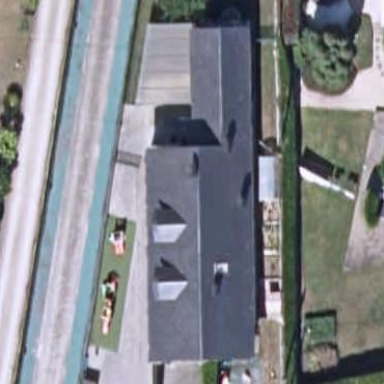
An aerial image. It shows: Simple house.